Question: Copied all ion auth folders into Codeigniter 2.1.4's applications folder. Created all login tables in database. Added following line in 'index()' of default controller:
'''
if ($this->ion_auth->logged_in()) {
$this->load->view('yovleindex',$data);
} else {
$this->load->view('auth/login');
}
'''
autoload.php
'''
$autoload['libraries'] = array('database','session','input','ion_auth');
$autoload['helper'] = array('url','form','html','language');
'''

Then I changed my controller to this but no luck. I got rid of 'message' error but 'identity' and 'password' error is still there.
'''
$this->data['message'] = (validation_errors()) ? validation_errors() : $this->session->flashdata('message');
if ($this->ion_auth->logged_in()) {
$this->load->view('yovleindex',$data);
} else {
$this->load->view('auth/login',$this->data);
}
'''
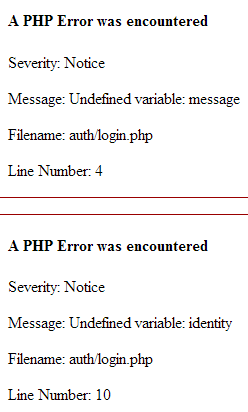
Answer: Himanshu,
I can't tell completely what you are doing, but:
" Added following line in index() of default controller"
Does "default controller" mean your own controller? If that is the case, then you are not loading the variables you need - see controllers/auth lines: 86 -100
Your mistake is, if the user is not logged in, you should REDIRECT them to auth/login and let that function load the view, not load the view yourself